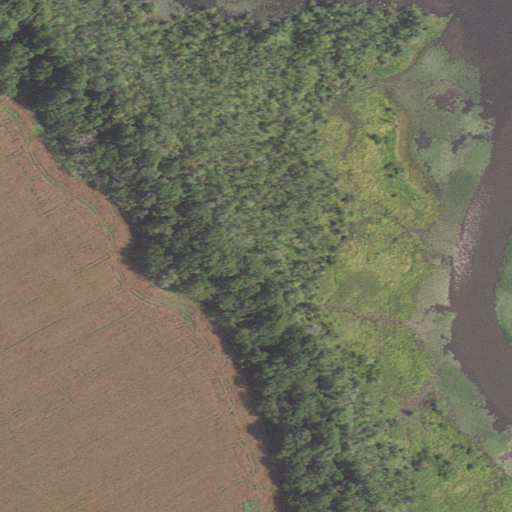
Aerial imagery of cape in Virginia named Lilly Point containing woody wetlands, cultivated crops, open water, and herbaceous wetlands